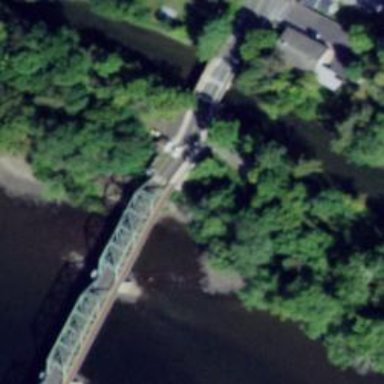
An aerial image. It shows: Footway road crossing truss bridge.